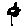
Label: flower